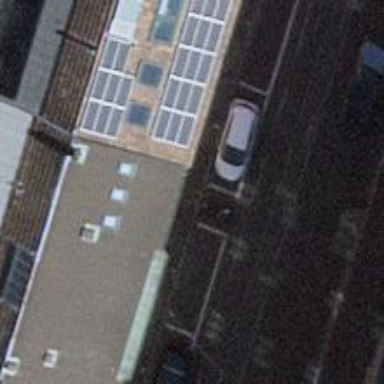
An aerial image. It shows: Restaurant.